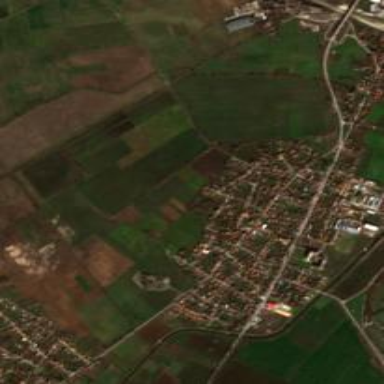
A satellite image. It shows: Village.